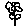
Label: flower